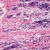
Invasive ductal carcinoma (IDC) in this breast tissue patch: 0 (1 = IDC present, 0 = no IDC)